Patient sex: M
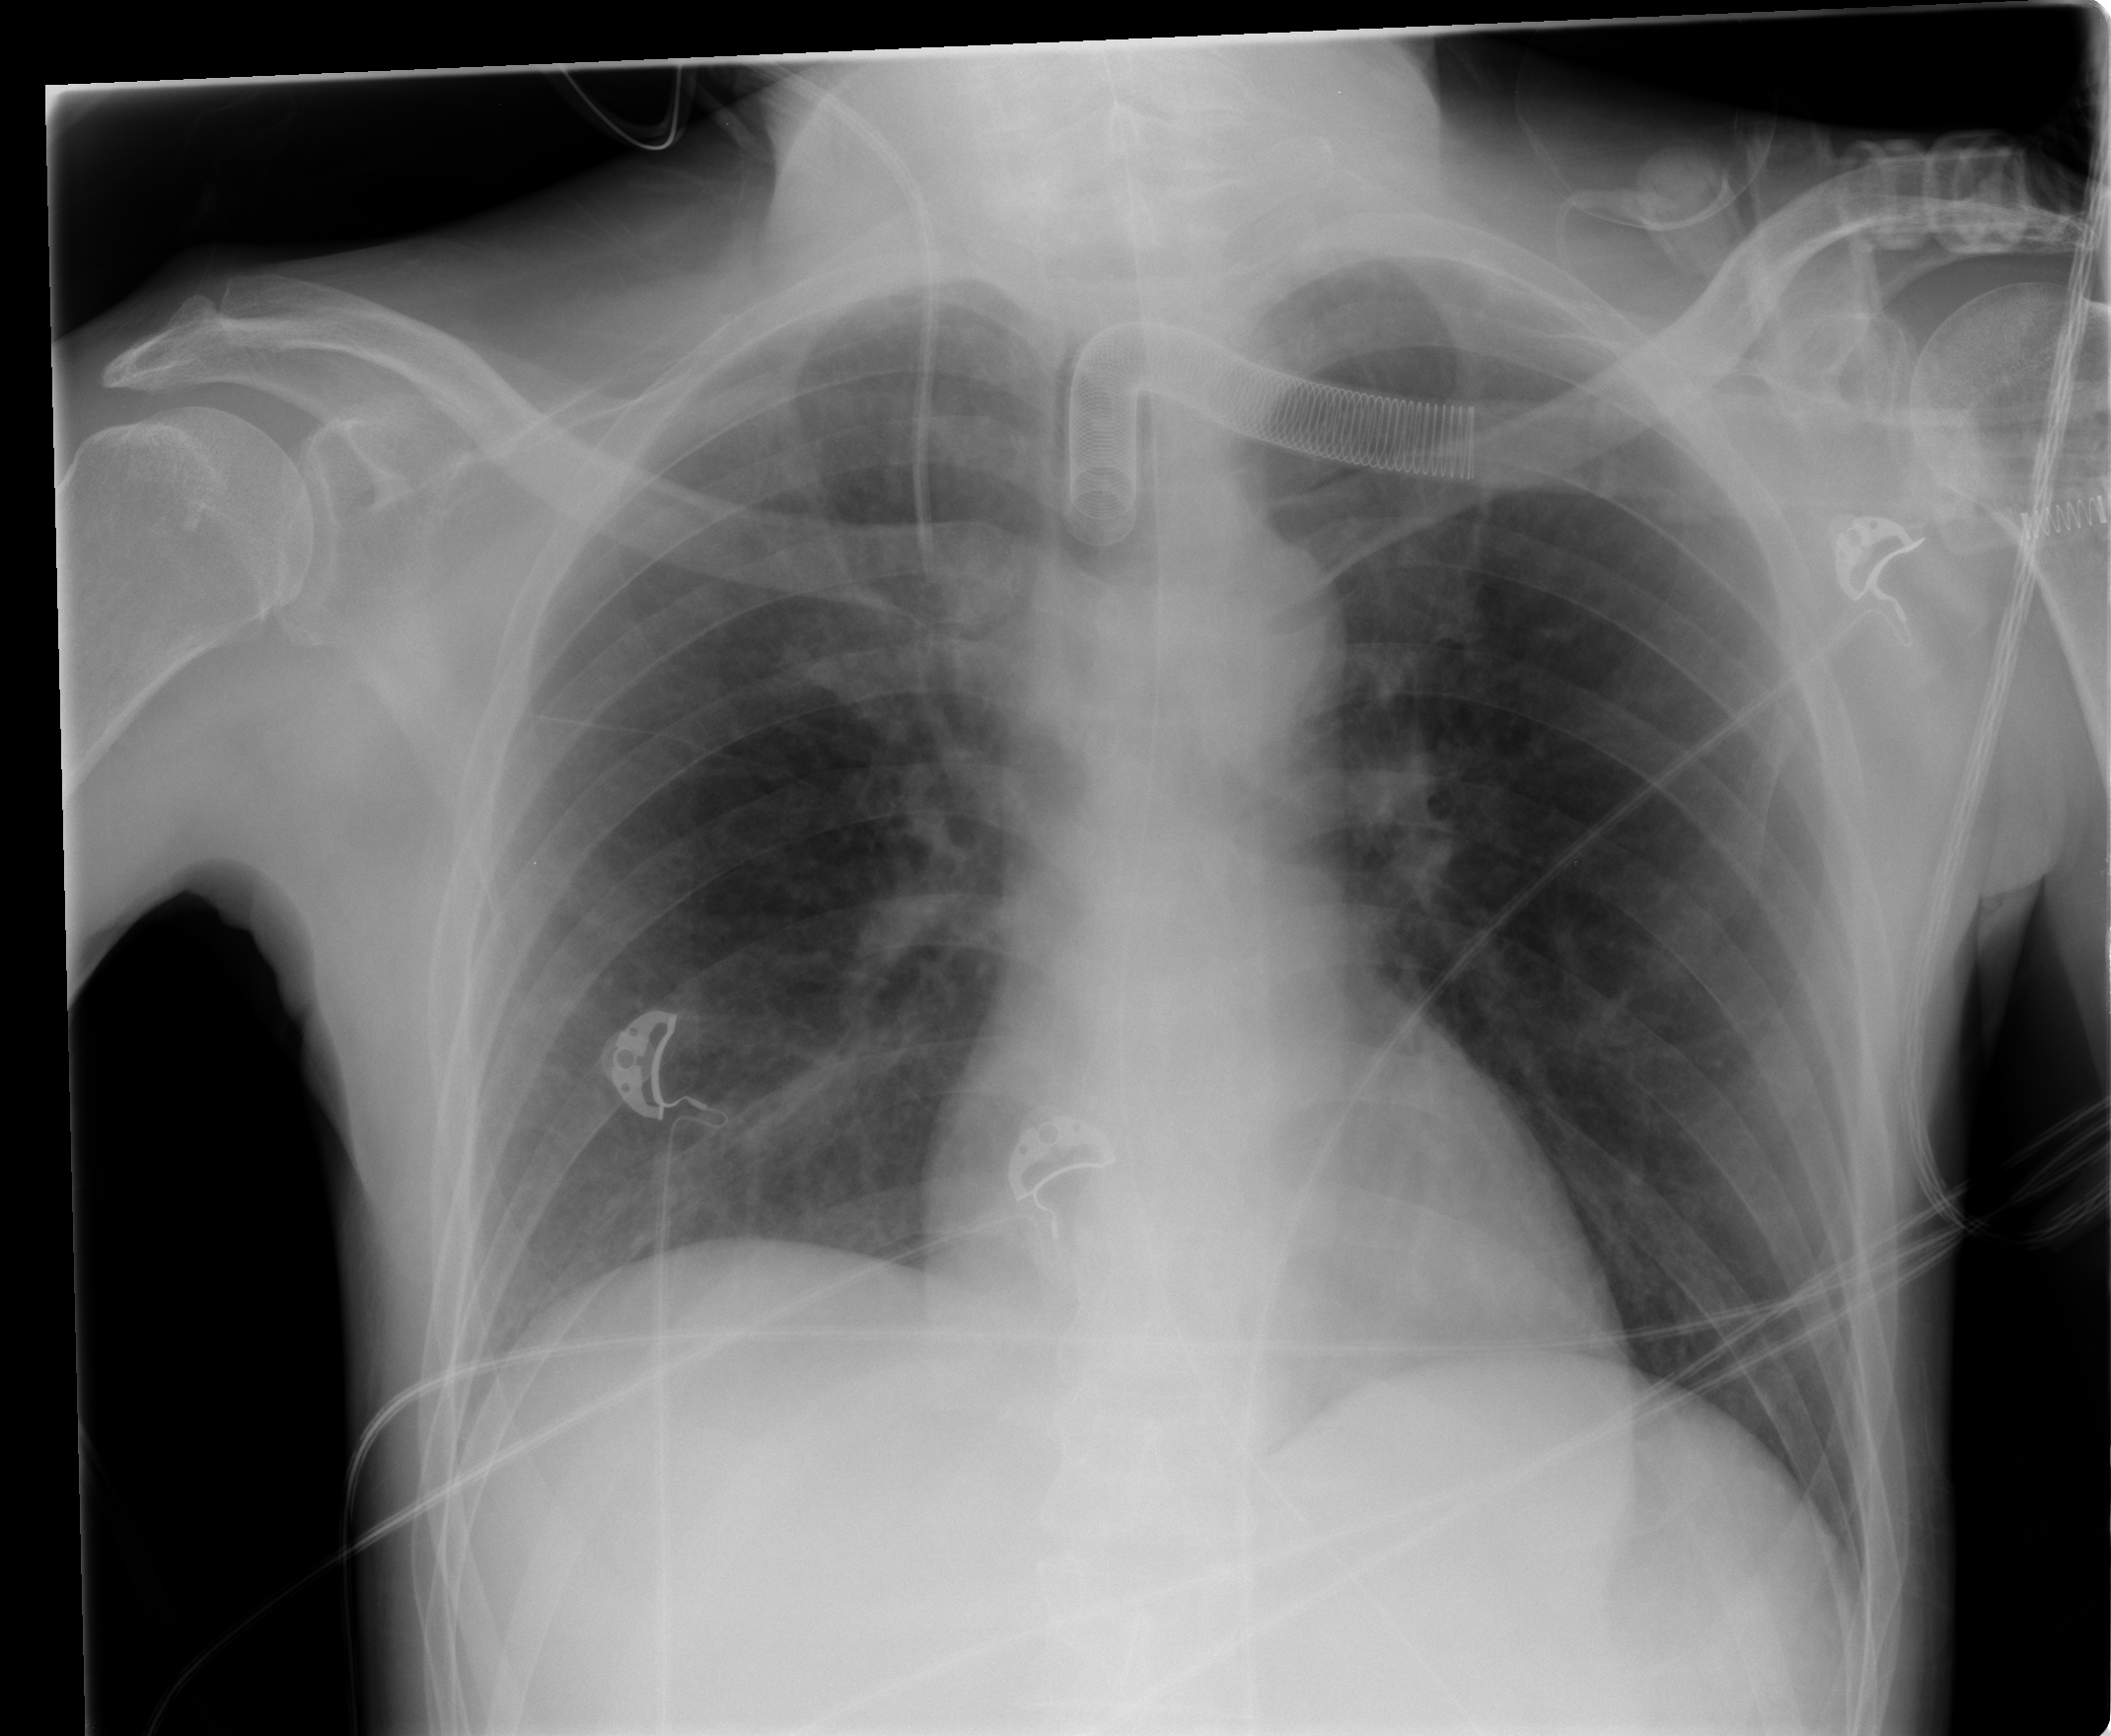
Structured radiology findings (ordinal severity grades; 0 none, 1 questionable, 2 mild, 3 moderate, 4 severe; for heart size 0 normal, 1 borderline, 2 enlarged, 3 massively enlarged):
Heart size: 0
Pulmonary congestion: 0
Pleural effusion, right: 0
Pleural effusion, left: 0
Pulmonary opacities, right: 2
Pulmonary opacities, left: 0
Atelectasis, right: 0
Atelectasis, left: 0